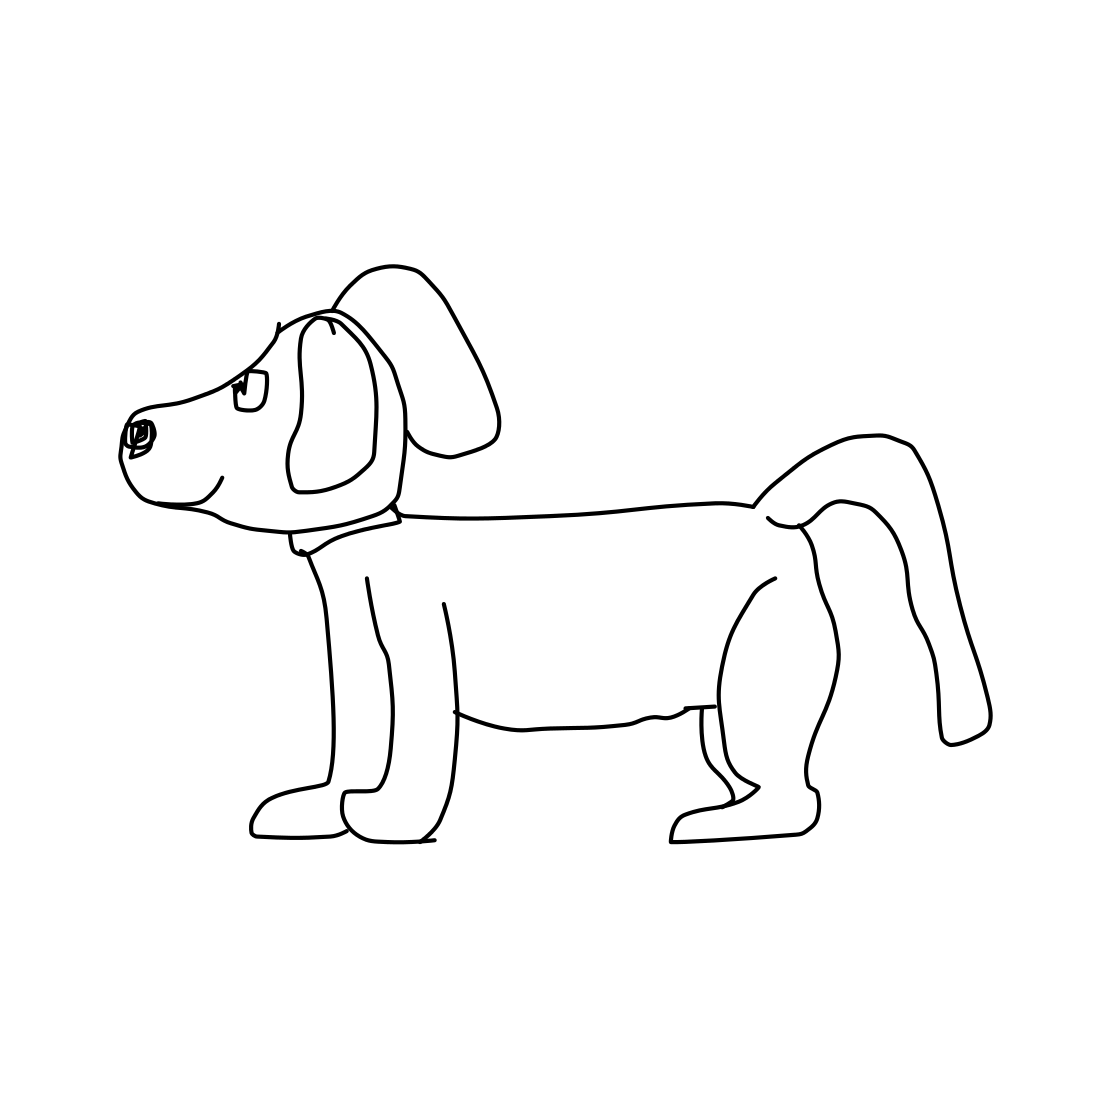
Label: dog